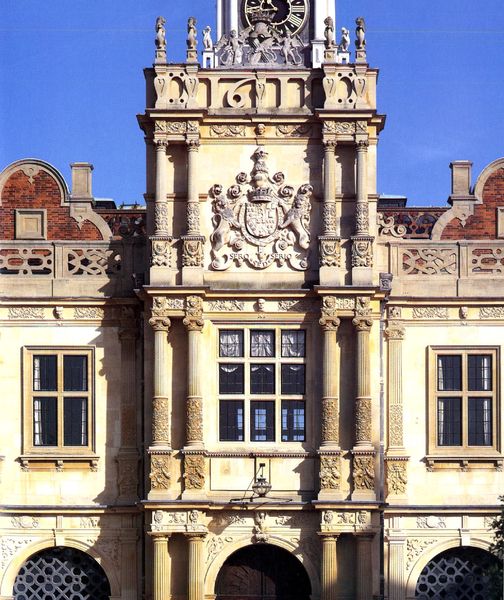
Titel: Hertfordshire, Hatfield House, 1. Geschoss, Seite des Königs und der Königin
Künstler: Robert Cecil
Standort: (GB Hertfordshire) (EU - GB - Hertfordshire)
Schlagwörter: blau, himmel, ausschnitt, fenster, glas, lampe, säule, säulen, tür, dach, gebäude, haus, rot, ornament, alt, architektur, stein, vorhang, gitter, front, krone, renaissance, turm, relief, farbig, bogen, fassade, giebel, mauer, ziegel, pilaster, figuren, rundbogen, detail, ornamente, uhr, tor, foto, fotografie, bögen, erker, durchblick, fensterkreuz, sprossen, palast, balustrade, linie, rathaus, kapitelle, kapitell, photo, portal, wappen, sims, doppelsäulen, gesims, skulpturen, löwen, antik, ballustrade, löwe, fenstersprossen, zifferblatt, neun, gibel, attika, stornstein, halbsäulen, fensterkreuze, verzeirt, söulen, kannelliert, vries, säulen+, 1611, neun fenster, schäulen, +fenster, dachzinne